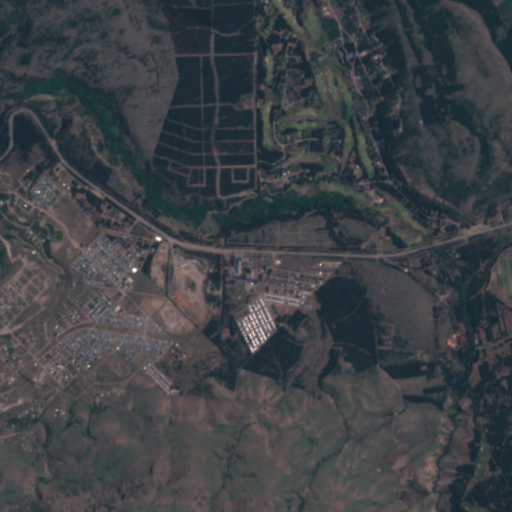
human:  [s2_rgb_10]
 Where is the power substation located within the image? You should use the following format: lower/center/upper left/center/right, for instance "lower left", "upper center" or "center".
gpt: The power substation is located in the center of the image.
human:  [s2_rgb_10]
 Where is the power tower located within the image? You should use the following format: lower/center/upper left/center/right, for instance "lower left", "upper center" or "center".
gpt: The power tower is located in the center right of the image.
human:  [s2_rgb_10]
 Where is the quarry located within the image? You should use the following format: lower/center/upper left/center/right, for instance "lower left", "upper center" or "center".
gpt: The quarry is located in the center left of the image.
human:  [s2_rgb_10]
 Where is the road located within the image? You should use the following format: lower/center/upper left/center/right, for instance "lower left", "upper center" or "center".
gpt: There is no road in the image.